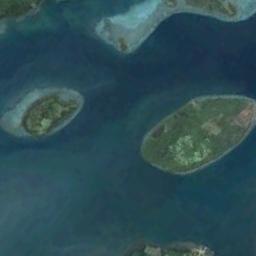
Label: island